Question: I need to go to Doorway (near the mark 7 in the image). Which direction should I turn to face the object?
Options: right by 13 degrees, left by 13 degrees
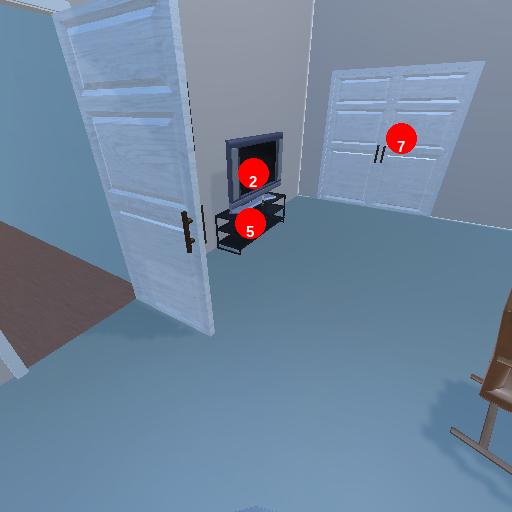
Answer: right by 13 degrees